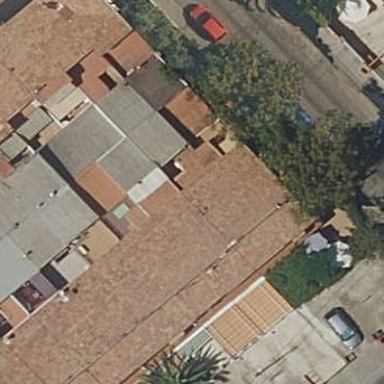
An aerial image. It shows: Terrace building.